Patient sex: M
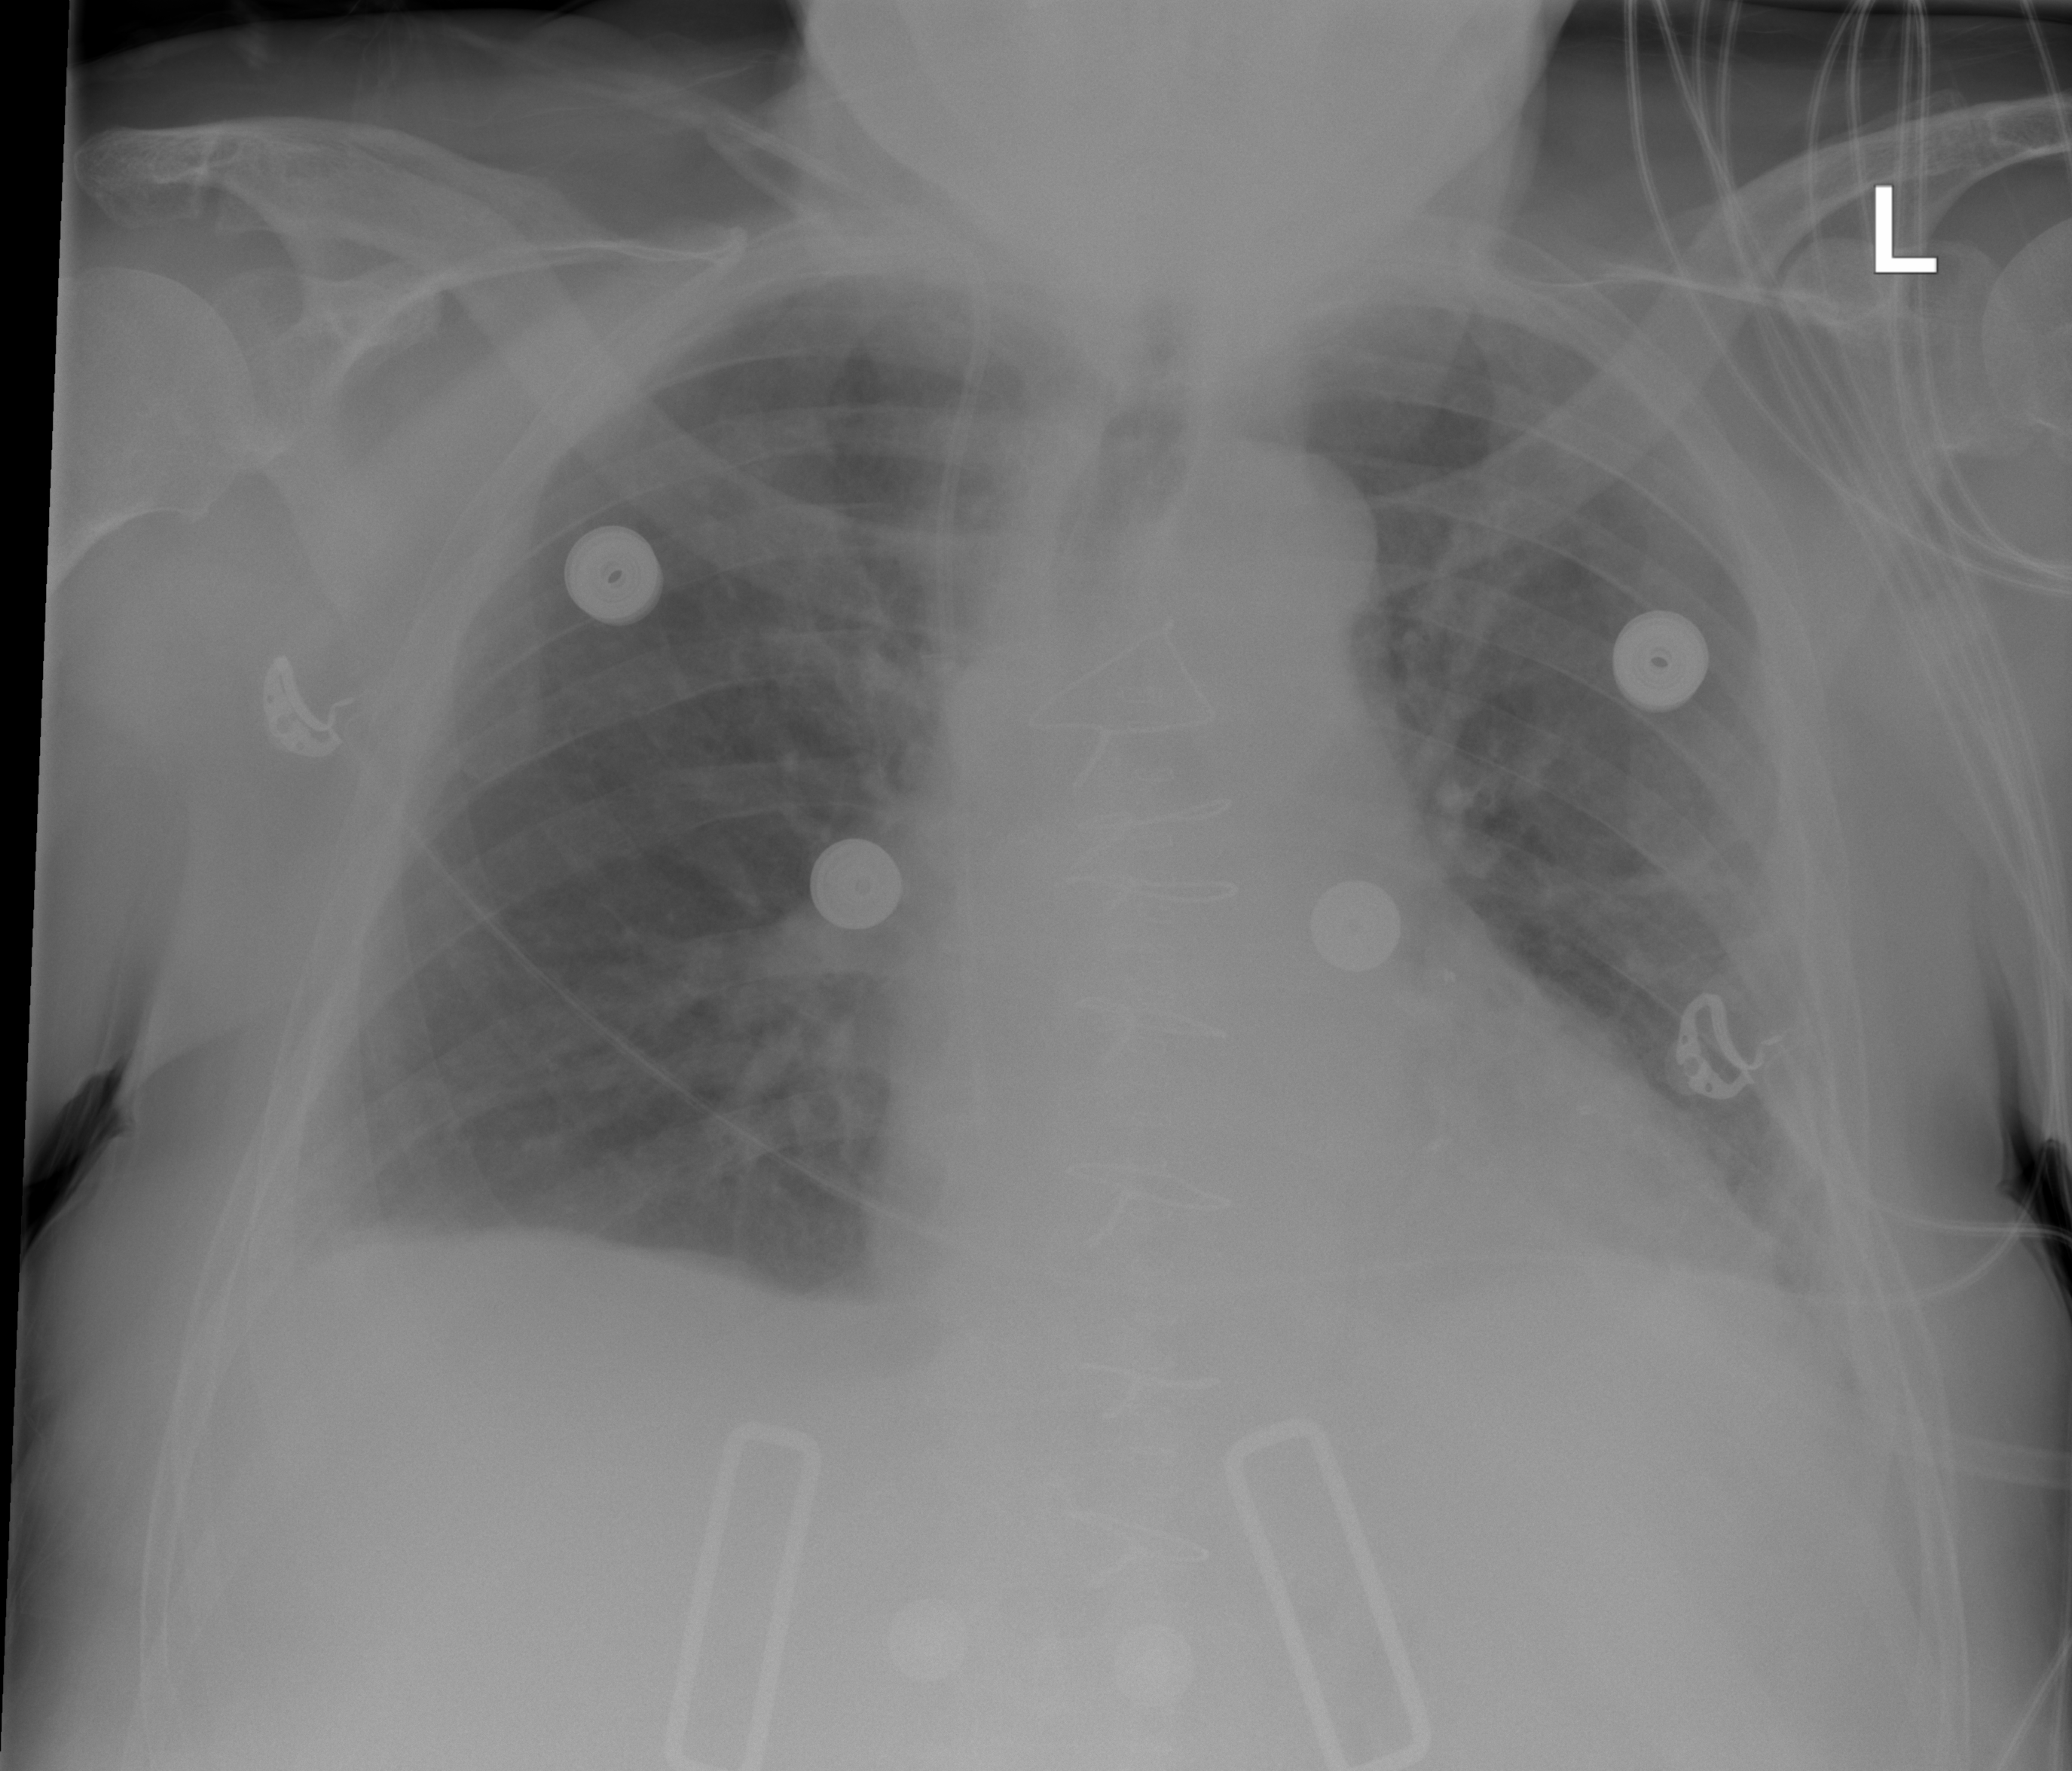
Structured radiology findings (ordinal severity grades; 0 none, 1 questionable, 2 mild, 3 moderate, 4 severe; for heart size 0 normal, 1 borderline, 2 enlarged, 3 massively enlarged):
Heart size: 0
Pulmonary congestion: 0
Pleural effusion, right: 2
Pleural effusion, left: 2
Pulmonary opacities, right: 0
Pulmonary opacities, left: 0
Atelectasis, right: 0
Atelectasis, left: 2